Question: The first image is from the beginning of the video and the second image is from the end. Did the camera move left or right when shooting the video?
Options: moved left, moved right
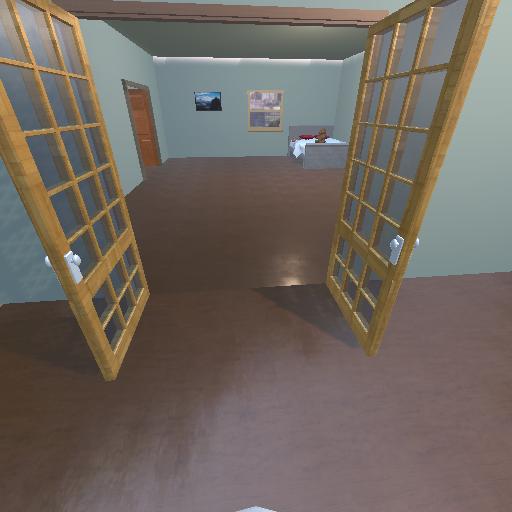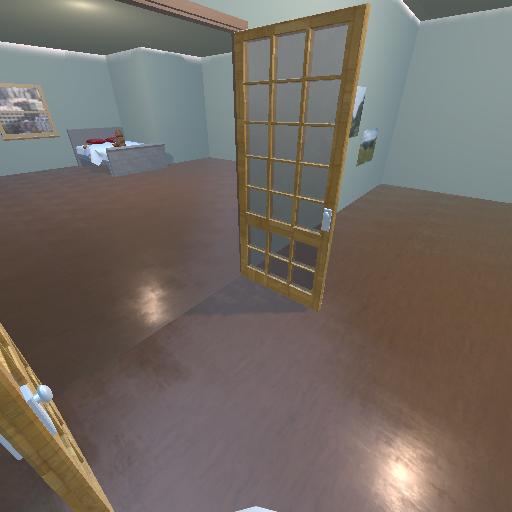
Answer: moved left